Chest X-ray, AP view. Patient: 10 years old, sex F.
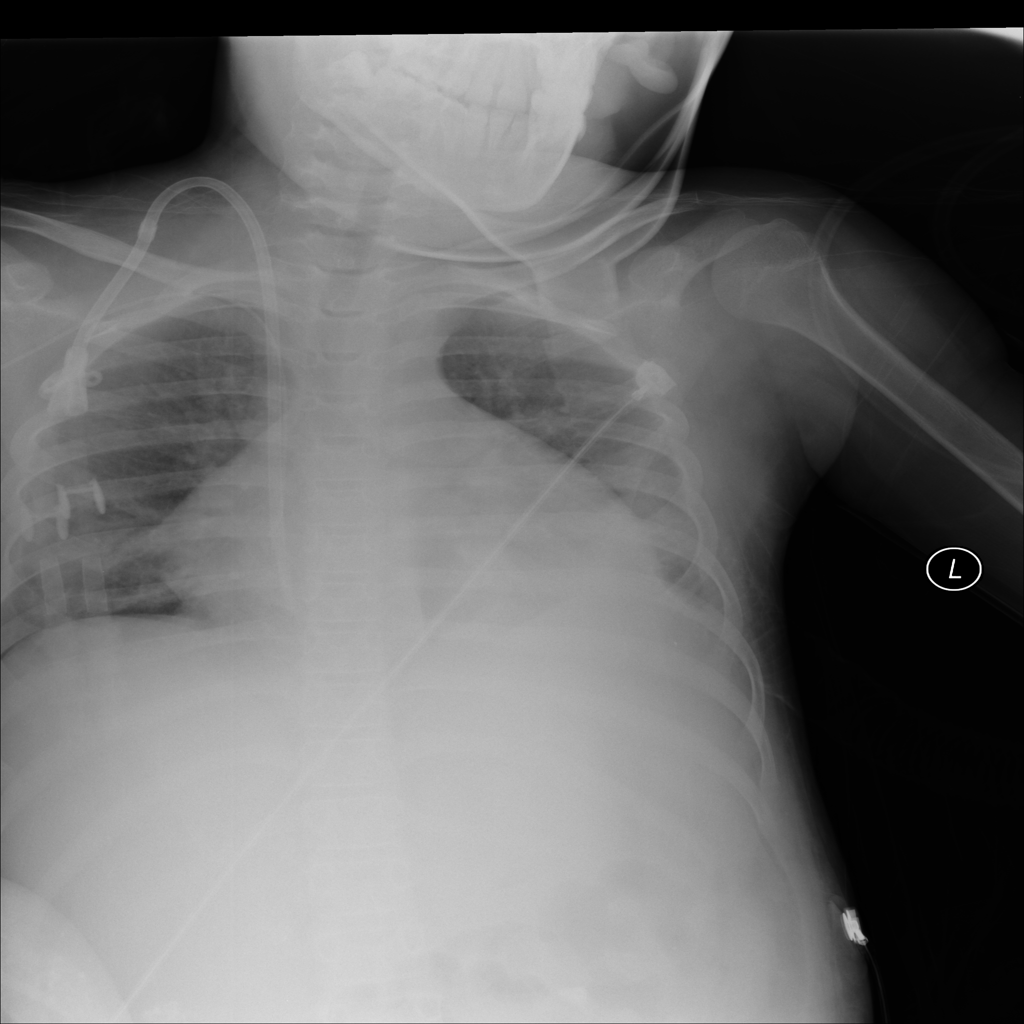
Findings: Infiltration